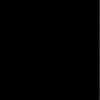
Label: dusty